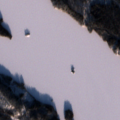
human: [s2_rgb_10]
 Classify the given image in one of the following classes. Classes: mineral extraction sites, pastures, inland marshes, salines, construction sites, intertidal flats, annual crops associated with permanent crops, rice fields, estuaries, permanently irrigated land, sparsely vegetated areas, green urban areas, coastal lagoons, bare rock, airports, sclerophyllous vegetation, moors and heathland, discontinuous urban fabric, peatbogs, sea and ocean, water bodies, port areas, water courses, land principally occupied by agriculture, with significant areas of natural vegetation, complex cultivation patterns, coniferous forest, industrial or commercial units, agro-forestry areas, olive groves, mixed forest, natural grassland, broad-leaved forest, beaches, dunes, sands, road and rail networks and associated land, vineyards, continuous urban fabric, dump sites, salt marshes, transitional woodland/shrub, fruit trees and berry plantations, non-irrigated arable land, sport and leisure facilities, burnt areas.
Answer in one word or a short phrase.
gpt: coniferous forest, mixed forest, water bodies